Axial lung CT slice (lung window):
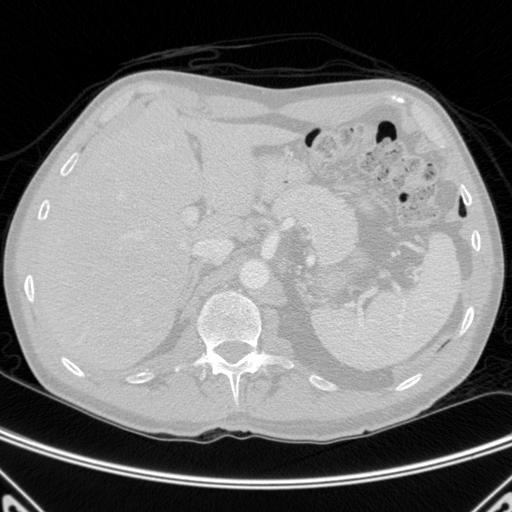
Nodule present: no